問題: 長方形ABCDの外側に、線分AD、DCを一辺とする正三角形ADP、DCQを作ります。長方形の対角線の交点をRとすると、PR＝38、QR＝29が成立しました。このとき、六角形ABCQDPの面積はいくつですか。
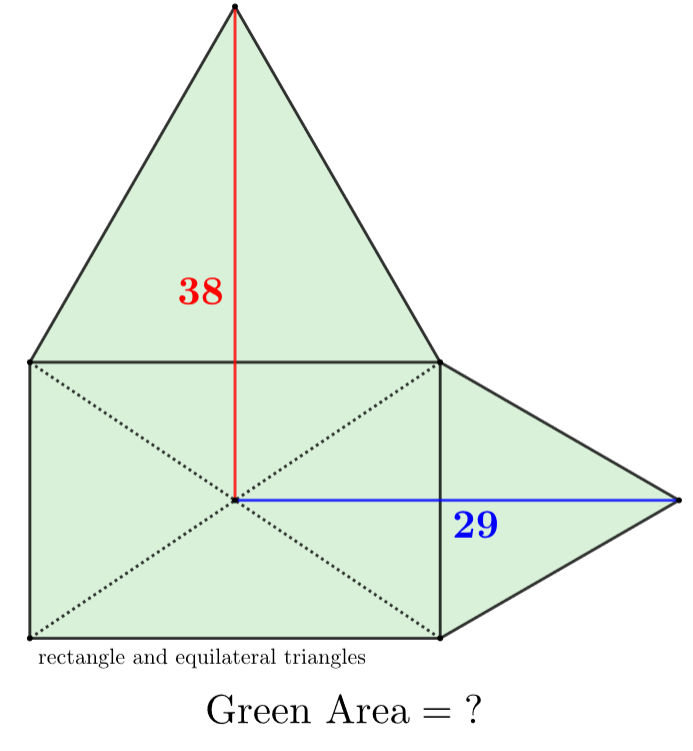
解答: 四角形PRQSが長方形となるような点Sを考える。また線分AD、DCの中点をそれぞれM、Nとし、直線ADと直線SQの交点をX、直線DCと直線PSの交点をYとする。このとき、長方形MRNDと長方形YDXSは相似であり、その面積比は1:3であるから、長方形YDXSの面積は六角形ABCNRMの面積に等しい。また、正三角形ADP、DCQの面積はそれぞれ長方形PMDY、DNQXの面積に等しい。以上のことから求める面積は長方形PRQSの面積に等しく、解答は1102。
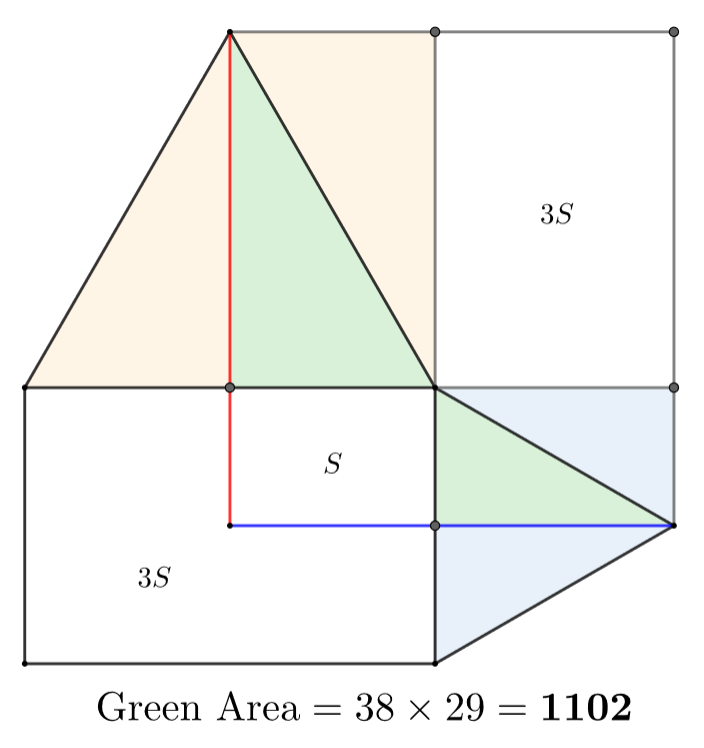
答え: 1102
タグ: 有名問題